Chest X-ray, PA view. Patient: 25 years old, sex M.
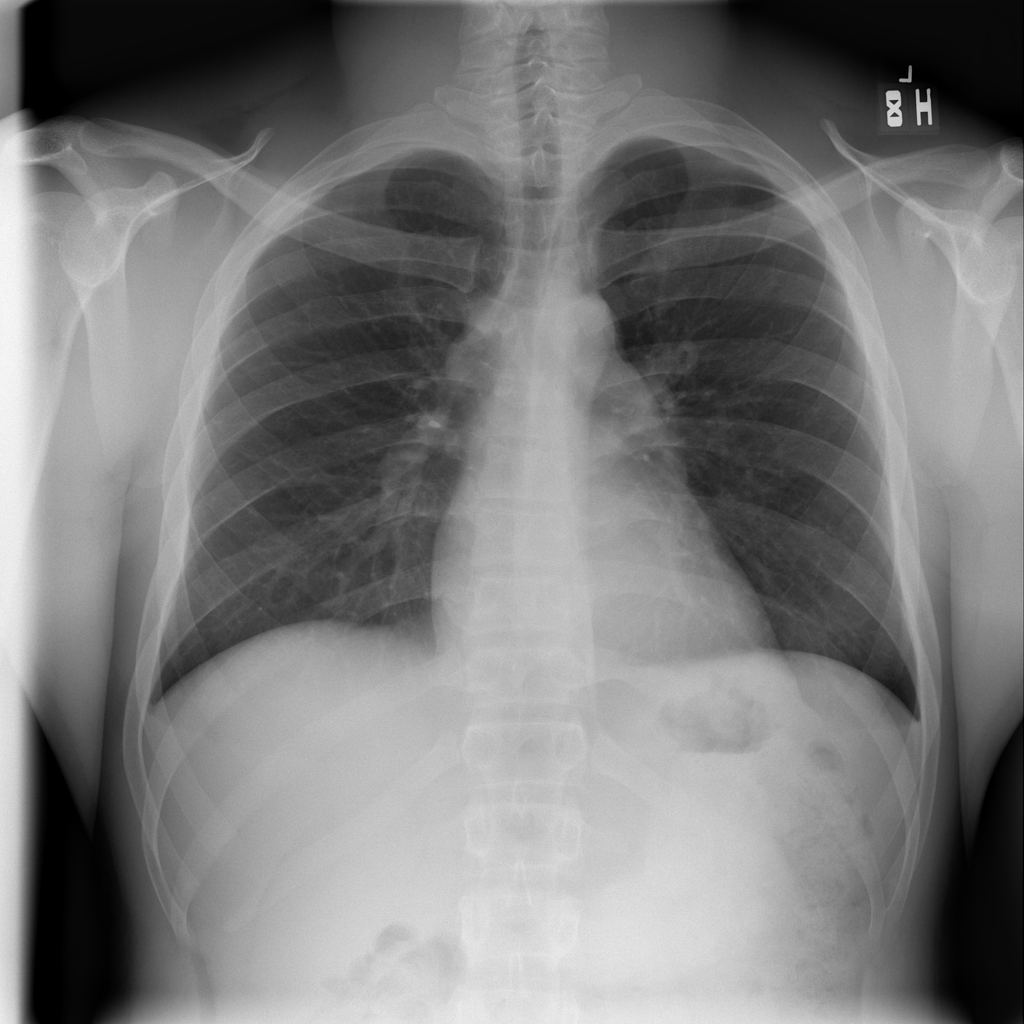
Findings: No Finding